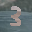
Label: 3